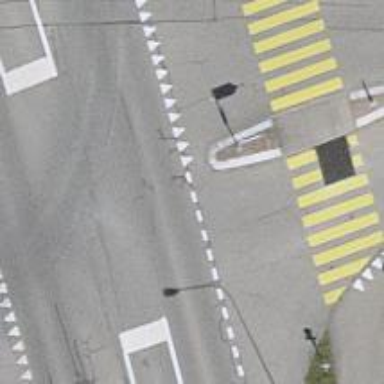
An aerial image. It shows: Road with "give way" sign.